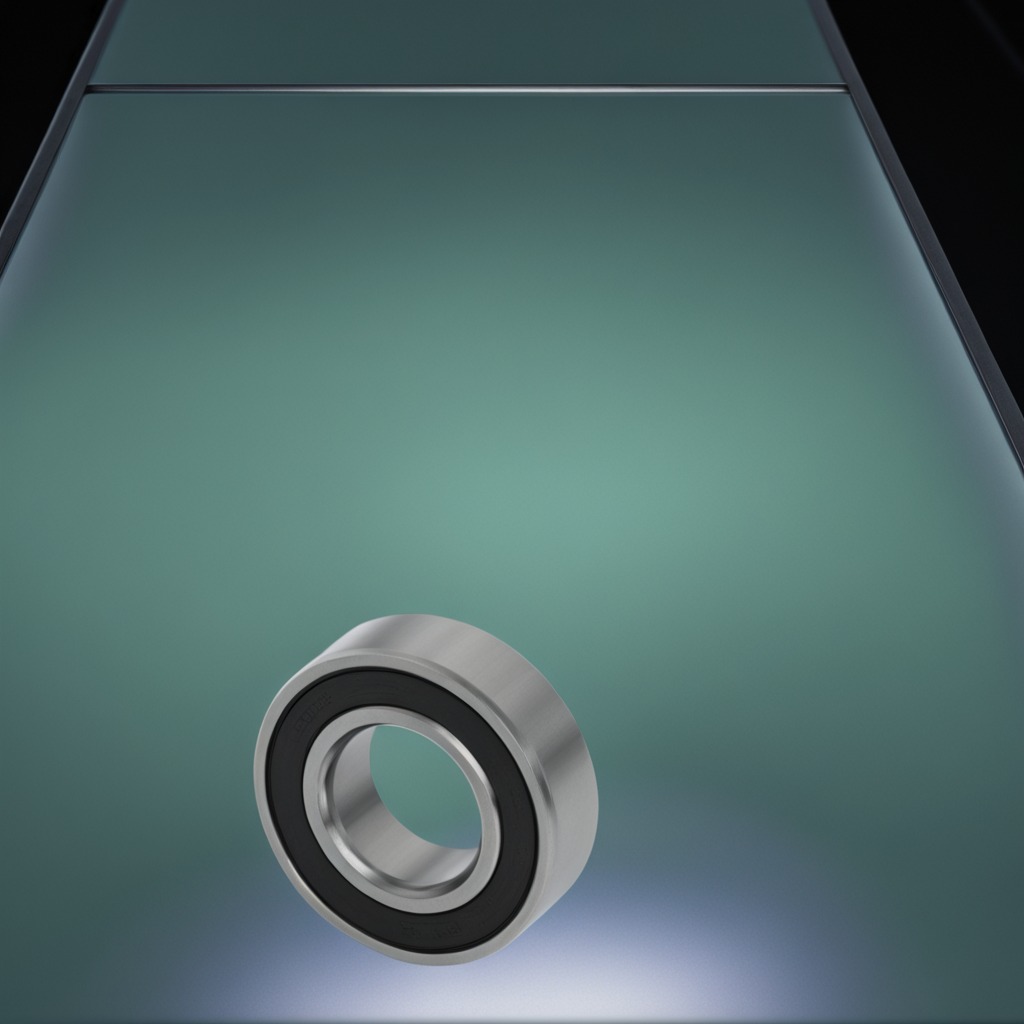
A metal ball bearing is lying on a clean empty table in a railway signal maintenance room lit by harsh overhead fluorescents.